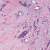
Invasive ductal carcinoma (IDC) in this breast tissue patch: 1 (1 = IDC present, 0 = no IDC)